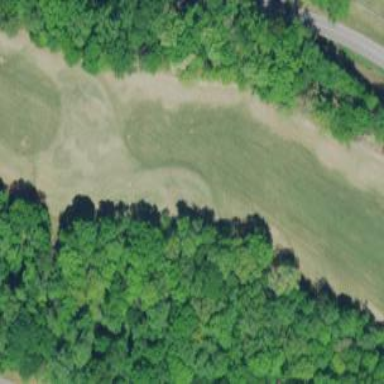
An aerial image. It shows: View of golf hole.